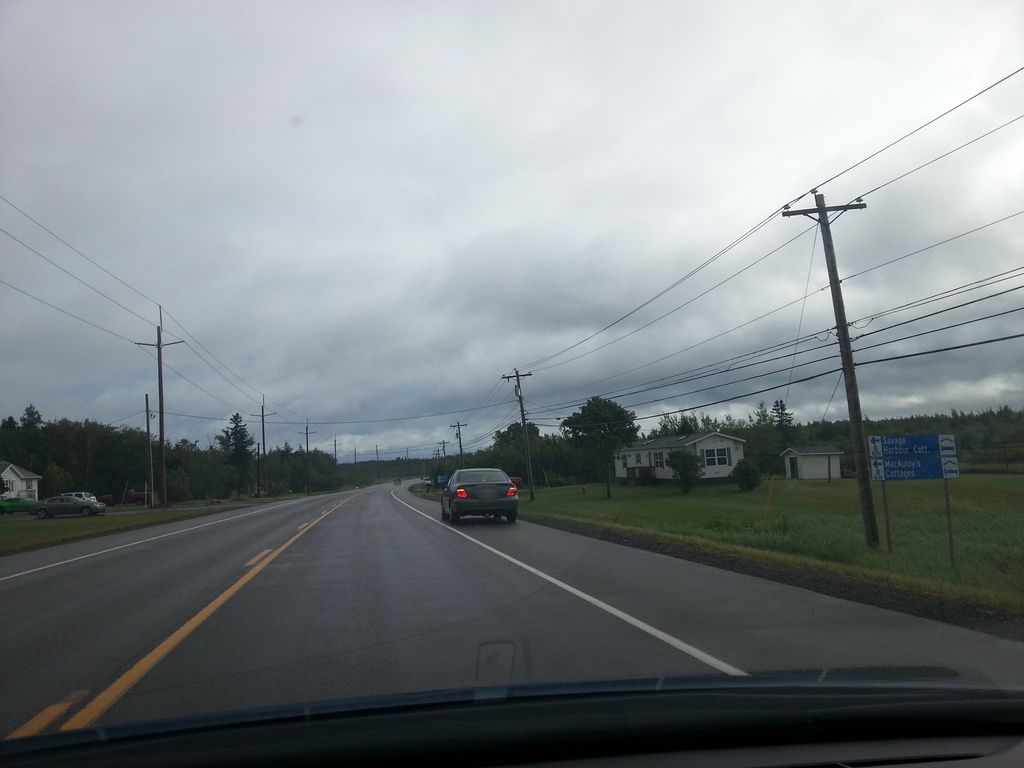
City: charlottetown